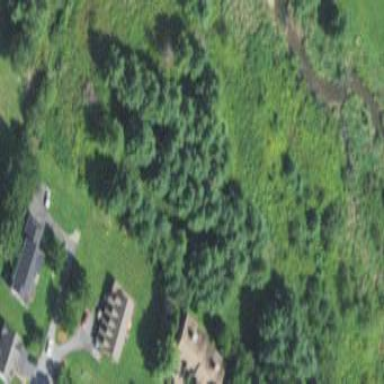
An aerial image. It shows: Woodland with evergreen needle-leaved trees.